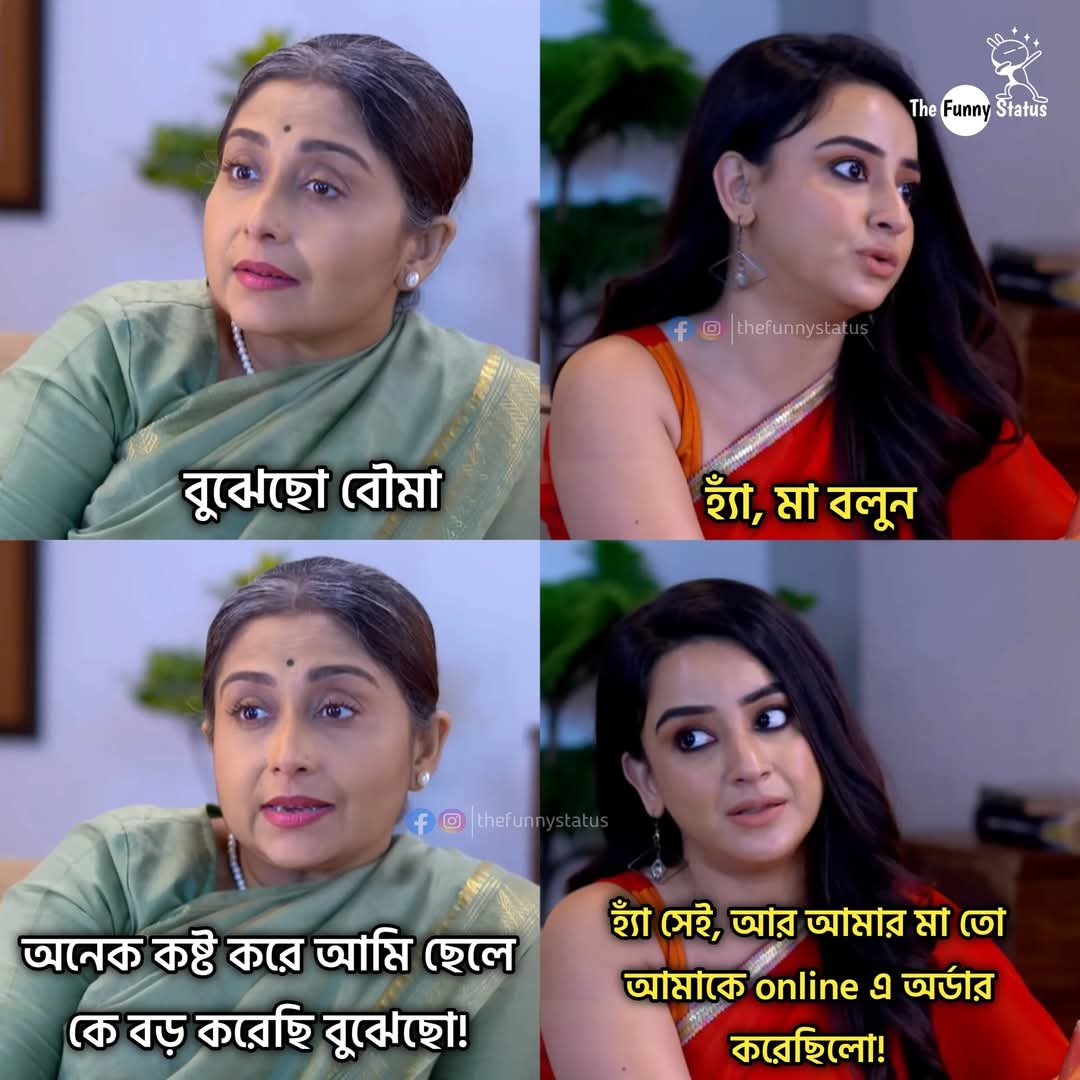
Text: বুঝেছো বৌমা
হ্যাঁ, মা বলুন
অনেক কষ্ট করে আমি ছেলে কে বড় করেছি বুঝেছো!
হ্যাঁ সেই, আর আমার মা তো আমাকে online এ অর্ডার করেছিলো!
Label: Non Hate